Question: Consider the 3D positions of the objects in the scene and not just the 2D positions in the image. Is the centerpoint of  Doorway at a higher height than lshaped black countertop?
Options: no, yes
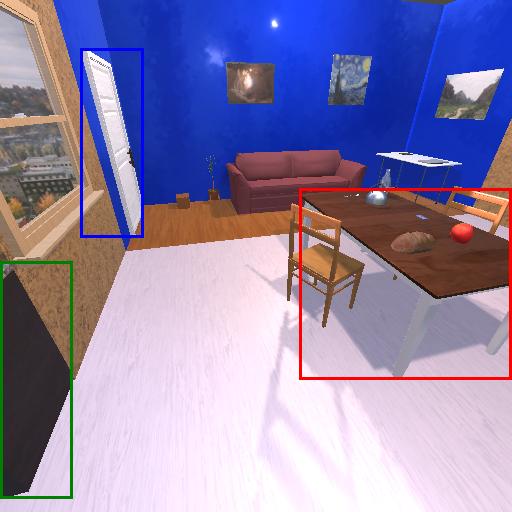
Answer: no